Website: bh-photo
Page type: receipt
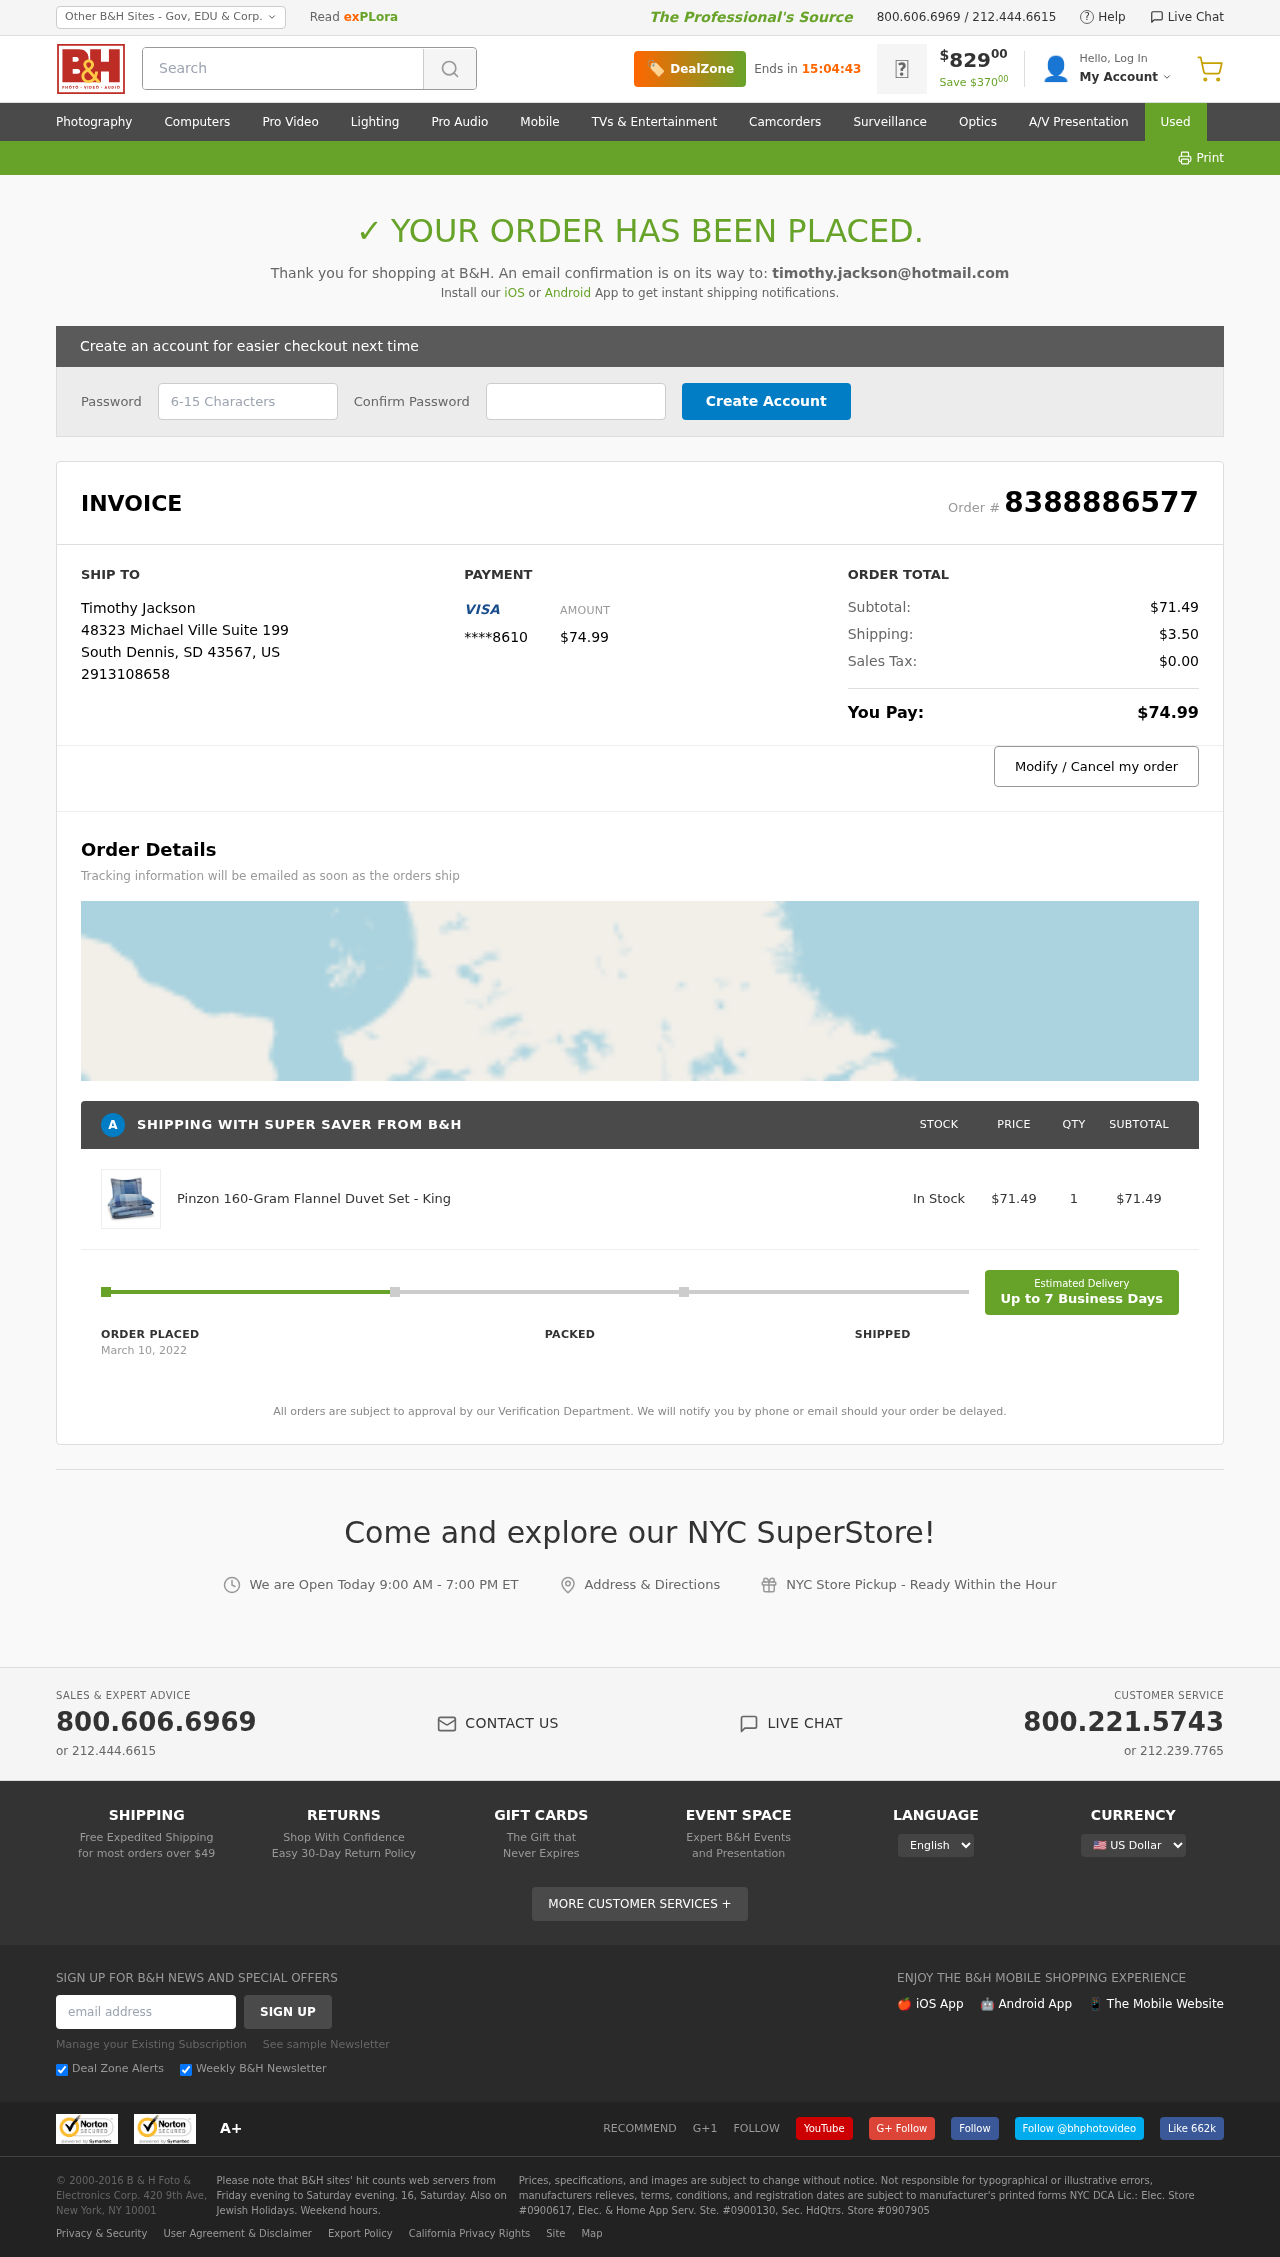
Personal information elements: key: PII_CARD_LAST4
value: ****8610
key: PII_CITY
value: South Dennis
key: PII_COUNTRY_CODE
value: US
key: PII_EMAIL
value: timothy.jackson@hotmail.com
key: PII_FULLNAME
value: Timothy Jackson
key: PII_PHONE
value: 2913108658
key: PII_POSTCODE
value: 43567
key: PII_STATE_ABBR
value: SD
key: PII_STREET
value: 48323 Michael Ville Suite 199
Product elements: key: PRODUCT1_NAME
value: Pinzon 160-Gram Flannel Duvet Set - King
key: PRODUCT1_PRICE
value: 71.49
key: PRODUCT1_QUANTITY
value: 1
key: PRODUCT1_SUBTOTAL
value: $71.49
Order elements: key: ORDER_ID
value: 8388886577
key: ORDER_TOTAL
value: $74.99
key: ORDER_SUBTOTAL
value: $71.49
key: ORDER_SHIPPING_COST
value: $3.50
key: ORDER_TAX
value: $0.00
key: ORDER_DATE
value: March 10, 2022
Search elements: key: HEADER_SEARCH
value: Search